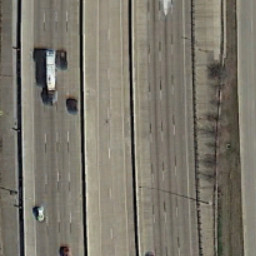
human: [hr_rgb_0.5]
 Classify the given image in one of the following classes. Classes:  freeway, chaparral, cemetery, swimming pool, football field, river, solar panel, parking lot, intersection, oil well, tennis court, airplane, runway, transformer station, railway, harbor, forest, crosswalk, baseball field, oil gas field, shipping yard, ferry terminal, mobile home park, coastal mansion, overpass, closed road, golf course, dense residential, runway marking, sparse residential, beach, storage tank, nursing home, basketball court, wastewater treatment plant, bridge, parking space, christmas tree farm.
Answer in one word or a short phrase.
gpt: freeway